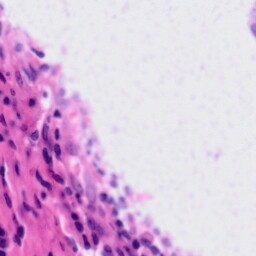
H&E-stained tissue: Tonsil